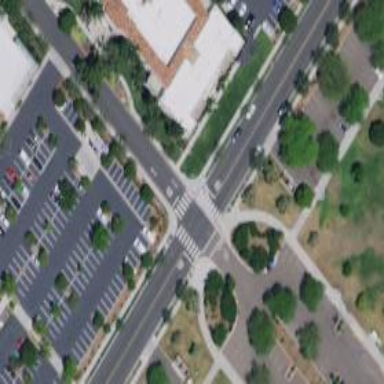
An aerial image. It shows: Marked crossing on the road.